Question: I'm trying to create a very specific behavior in an Android layout containing two Fragments when the soft keyboard opens, as depicted below from left to right.
Fragment A is a form which requires soft keyboard input, and Fragment B is a photographic slideshow, and just serves as visual filler.

The blue outline represents the root View. Fragment A is a fixed height, and Fragment B fills the remaining vertical space. As the keyboard opens, Fragment B collapses until its height is 0, at which point fragment A becomes scrollable.
I've tried the following:
'''
<LinearLayout xmlns:android="http://schemas.android.com/apk/res/android"
android:orientation="vertical"
android:layout_width="match_parent"
android:layout_height="match_parent">
<FrameLayout
android:id="@+id/FragmentB"
android:layout_width="match_parent"
android:layout_height="0dp"
android:layout_weight="1" />
<ScrollView
android:layout_width="match_parent"
android:layout_height="wrap_content">
<FrameLayout
android:id="@+id/FragmentA"
android:layout_width="match_parent"
android:layout_height="wrap_content"/>
</ScrollView>
</LinearLayout>
'''
In this view Fragment B remains at the same height when the soft keyboard opens and instead Fragment A collapses.
'''
<ScrollView xmlns:android="http://schemas.android.com/apk/res/android"
android:layout_width="match_parent"
android:layout_height="match_parent"
<LinearLayout
android:orientation="vertical"
android:layout_width="match_parent"
android:layout_height="match_parent">
<FrameLayout
android:id="@+id/FragmentB"
android:layout_width="match_parent"
android:layout_height="0dp"
android:layout_weight="1" />
<FrameLayout
android:id="@+id/FragmentA"
android:layout_width="match_parent"
android:layout_height="wrap_content"/>
</LinearLayout>
</ScrollView>
'''
And in this view Fragment B is constantly collapsed, and a gap remains at the bottom of the view below Fragment A.
Thanks!
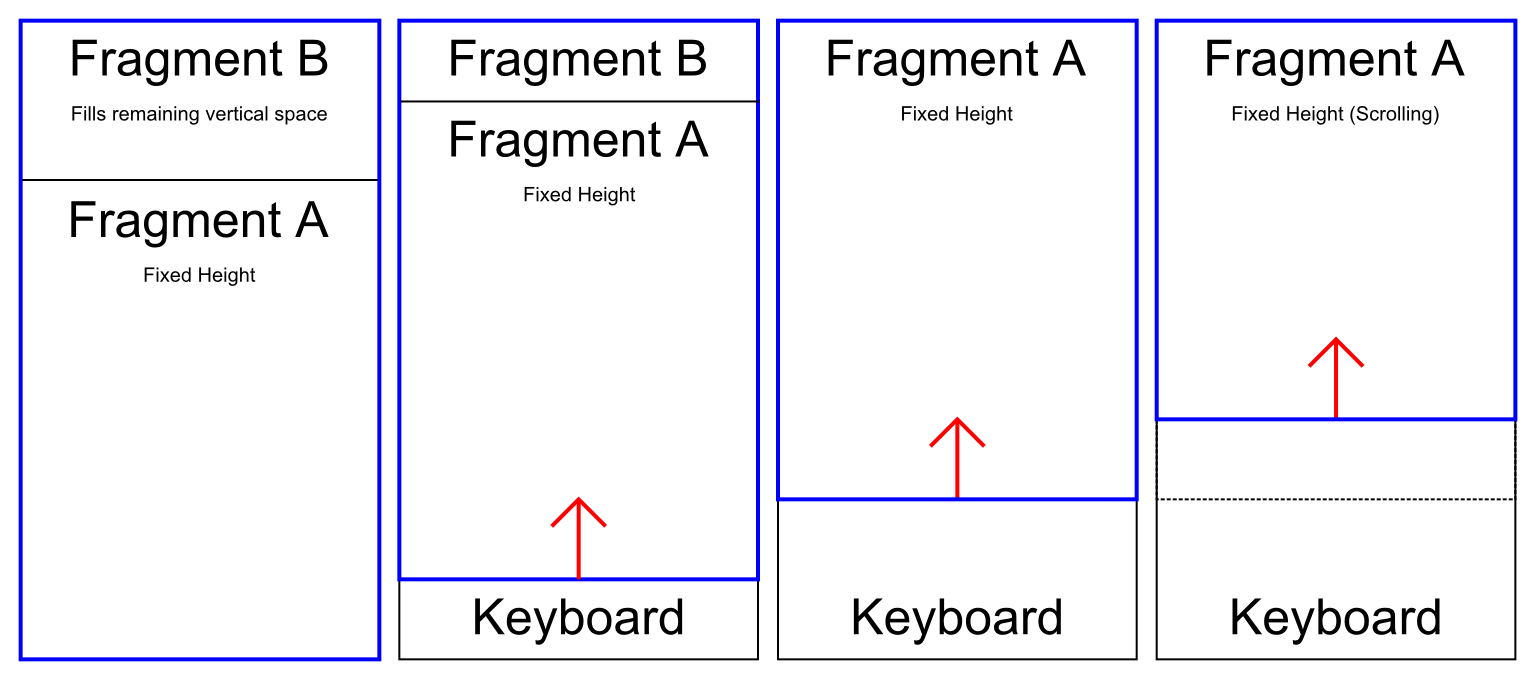
Answer: I found a solution here:
<URL>
My resulting code is:
'''
<ScrollView
xmlns:android="http://schemas.android.com/apk/res/android"
android:layout_width="match_parent"
android:layout_height="match_parent"
android:fillViewport="true"> <!-- FillViewport ensures the scrollview doesn't wrap the content -->
<LinearLayout
android:orientation="vertical"
android:layout_width="match_parent"
android:layout_height="match_parent"
android:layout_weight="1"> <!-- Layout weight 1 means the LinearLayout will at least fill the scrollview, or wrap content if too big -->
<FrameLayout
android:id="@+id/FragmentB"
android:layout_width="match_parent"
android:layout_height="0dp"
android:layout_weight="1" />
<FrameLayout
android:id="@+id/FragmentA"
android:layout_width="match_parent"
android:layout_height="wrap_content"/>
</LinearLayout>
</ScrollView>
'''